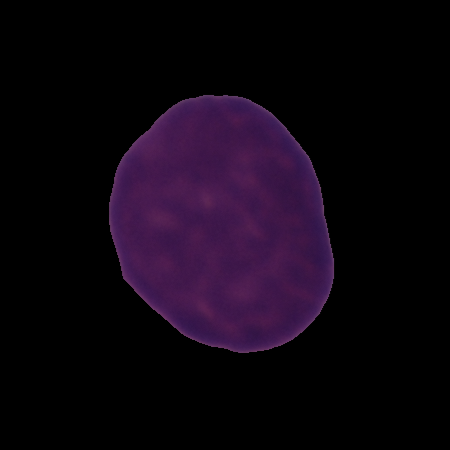
Label: healthy